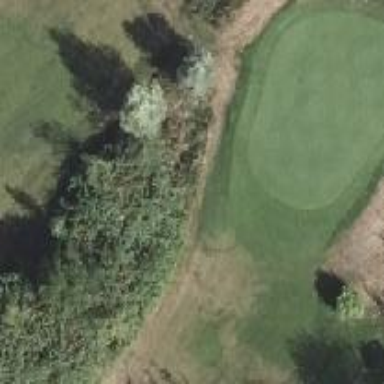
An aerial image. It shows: Golf green.